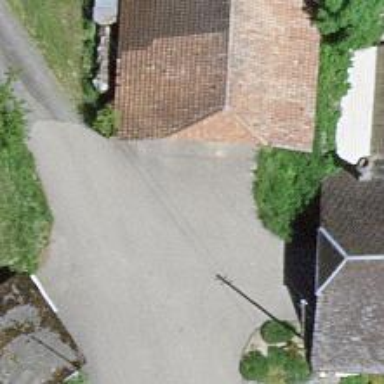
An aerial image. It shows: Barn.